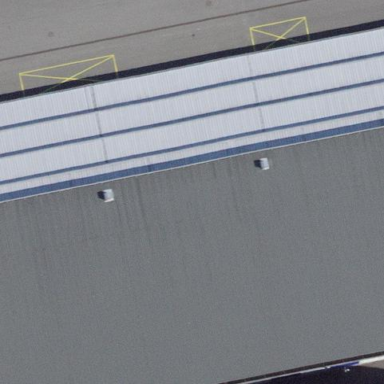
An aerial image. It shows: Industrial building.